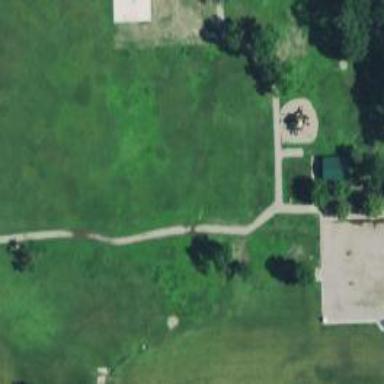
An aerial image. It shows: Disc golf hole.